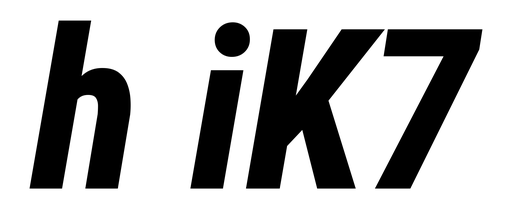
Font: Roboto-Italic_Condensed_ExtraBold_Italic